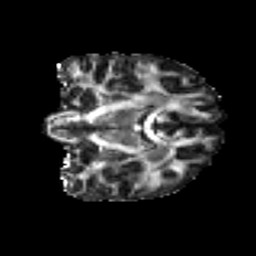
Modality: FA
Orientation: coronal
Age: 21
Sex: female
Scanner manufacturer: ge
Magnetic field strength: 3 T
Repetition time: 7.8 s
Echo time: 0.0607 s